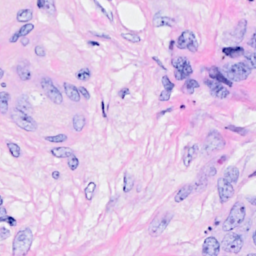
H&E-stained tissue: Breast